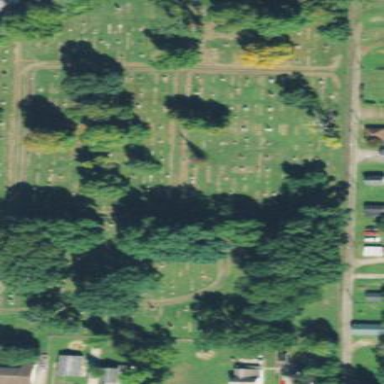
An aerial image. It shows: Cemetery.